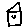
Label: house